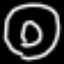
Label: donut